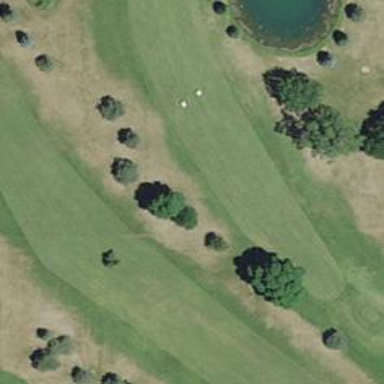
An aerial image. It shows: View of golf hole.